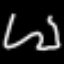
Label: squiggle